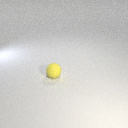
small yellow rubber sphere